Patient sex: F
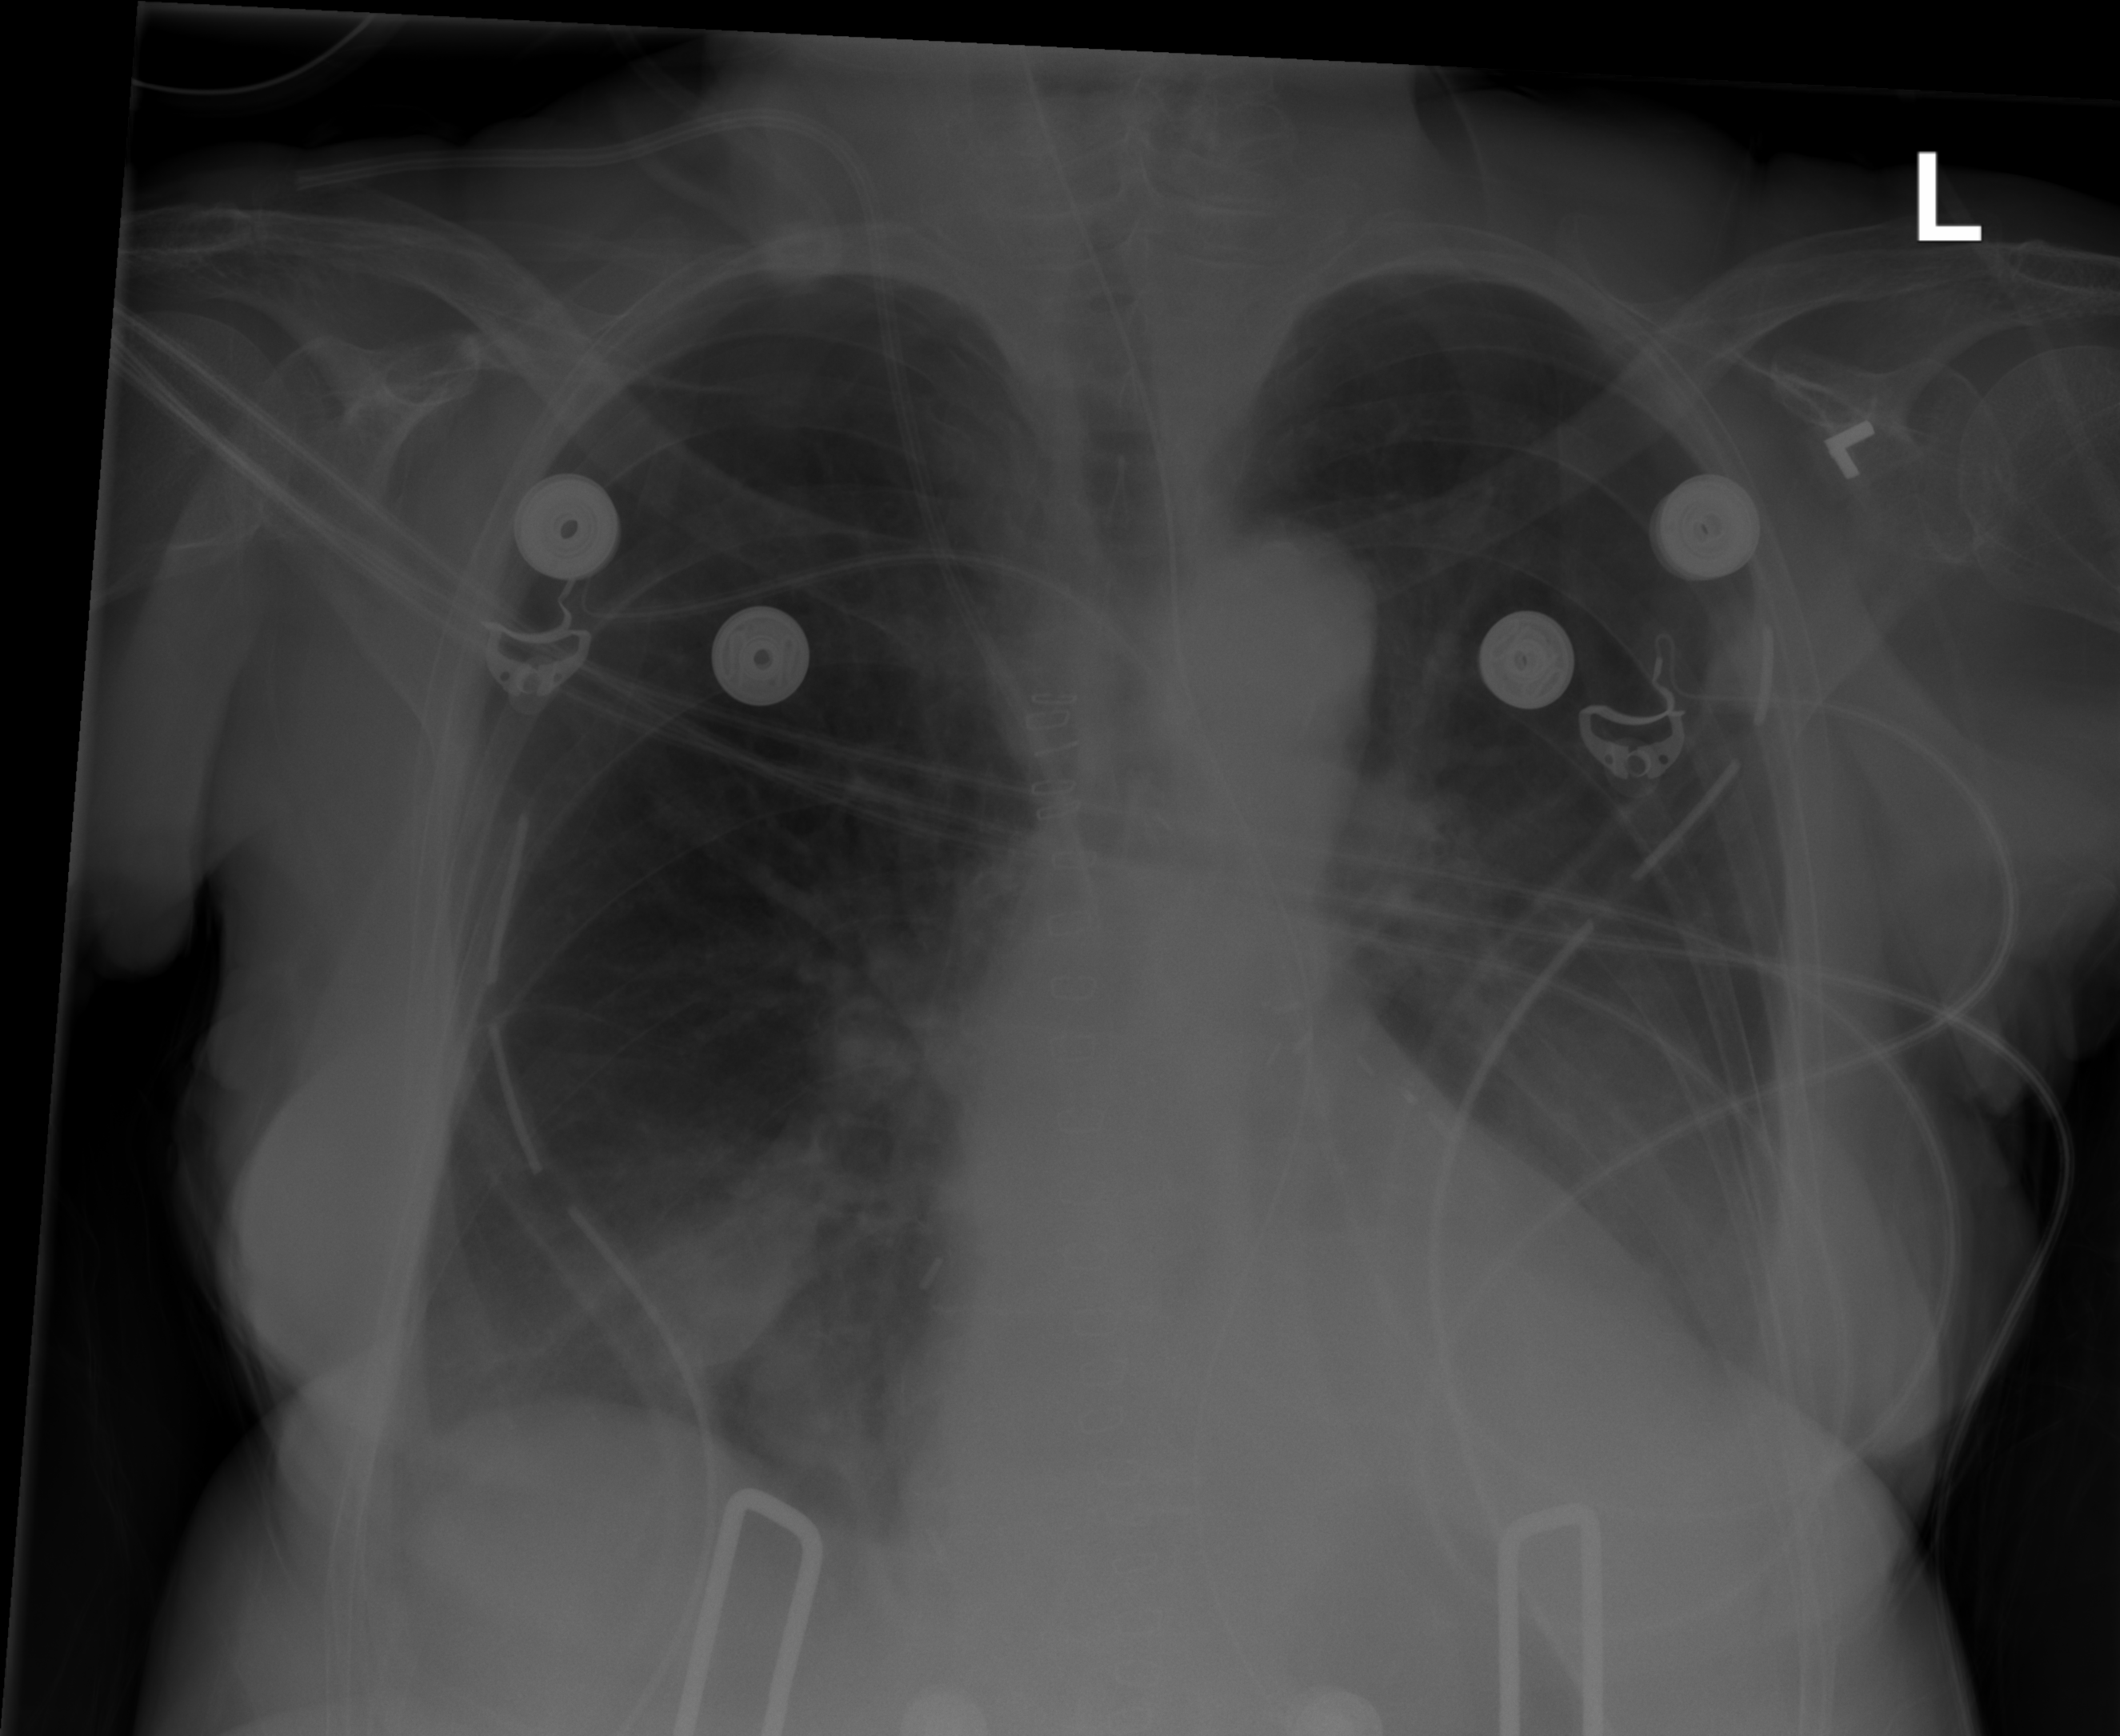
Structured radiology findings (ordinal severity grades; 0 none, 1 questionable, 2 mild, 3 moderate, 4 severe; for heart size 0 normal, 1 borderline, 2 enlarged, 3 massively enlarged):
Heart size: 1
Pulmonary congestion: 0
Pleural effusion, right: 0
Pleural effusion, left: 1
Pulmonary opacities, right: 1
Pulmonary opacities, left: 0
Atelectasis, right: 1
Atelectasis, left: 2